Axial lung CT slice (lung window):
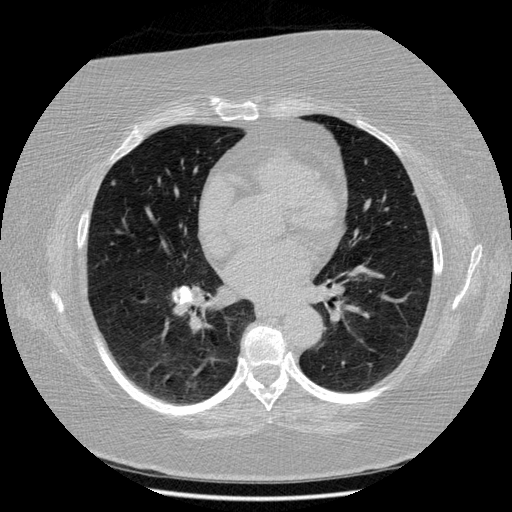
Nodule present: yes
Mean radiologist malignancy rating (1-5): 2.5